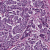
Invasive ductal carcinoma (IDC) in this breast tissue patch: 1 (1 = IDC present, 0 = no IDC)